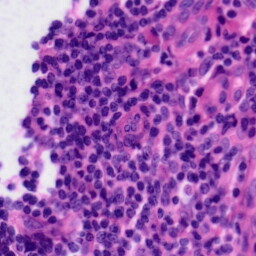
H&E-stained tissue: Tonsil